Question: <URL>
Here is an image of my graph:

It is meant to show the user that it ends/drops off at a specific age according to their current age.
Here is my code declaring the highchart:
'''
$('#container').highcharts({
chart: {
type: 'area'
},
credits: {
enabled: false
},
title: {
text: 'Graph'
},
xAxis: {
allowDecimals: false,
max: 100,
title: {
text: 'Age'
}
},
yAxis: {
max: <PHONE>,
title: {
text: 'Amount'
},
tickInterval: <PHONE>
},
tooltip: {
pointFormat: 'Amount is <b>{point.y:,.0f}</b> at age {point.x}'
},
plotOptions: {
area: {
pointStart: 44,
marker: {
enabled: true,
symbol: 'circle',
radius: 2,
states: {
hover: {
enabled: true
}
}
}
}
},
series: [{
name: 'Amount',
data: [<PHONE>, <PHONE>, <PHONE>, <PHONE>, <PHONE>, <PHONE>, <PHONE>, <PHONE>, <PHONE>, <PHONE>, <PHONE>, <PHONE>, <PHONE>,
<PHONE>, <PHONE>, <PHONE>, <PHONE>, <PHONE>, <PHONE>, <PHONE>, <PHONE>,
<PHONE>, <PHONE>, <PHONE>, <PHONE>, <PHONE>, <PHONE>, <PHONE>, <PHONE>, <PHONE>, <PHONE>, <PHONE>, null, null, null, null,
null, null, null, null, null, null, null, null, null, null, null, null, null, null, null, null, null, null, null, null, null,
null, null, null, null, null, null, null, null, null, ]
}]
});
'''
My question is, how can I plot one random point on the graph that will always be greater than, or equal to the last number on the x-axis (age)? This point needs to stand out (visibly) and have unique text in the hover over (the text being the value I provide).
I've searched through the documentation for a bit and haven't seen anything that gives me the option to do this.
Is there anyway to do this easily? If no, any hacks to give this effect, or is it even possible?
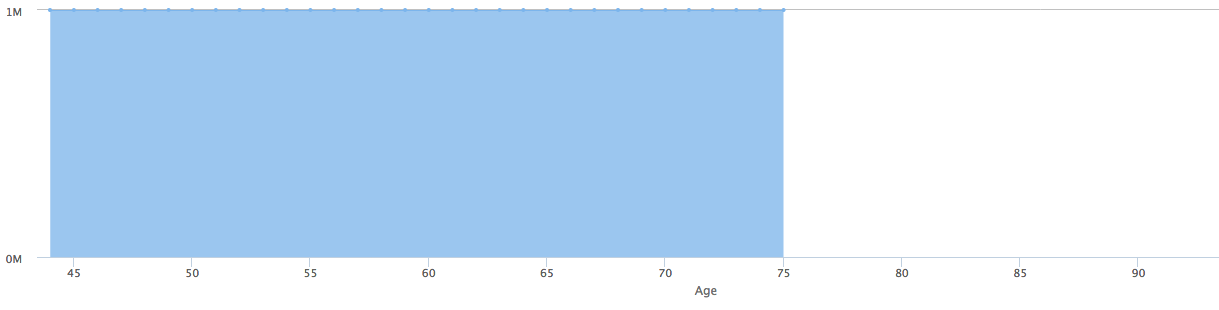
Answer: Here's how you add another series with a data point:
<URL>
'''
, {
type:'scatter',
name: 'Some Point',
marker: {
symbol: 'url(http://www.highcharts.com/demo/gfx/sun.png)',
width: 16,
height: 16
},
data: [{
x: 85,
y: 500000
}]
}
'''